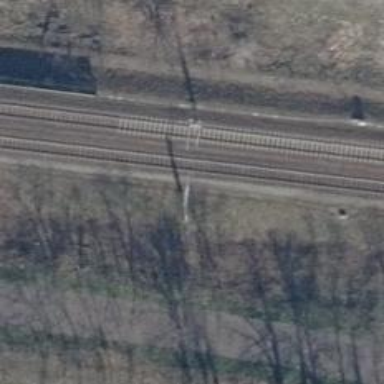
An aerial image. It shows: Railway milestone with catenary mast.